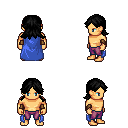
a pixel art fantasy rpg character, male body template, human, tanned skin, blue cape, magenta pants, black loose hair, cloth bracers, four views (front, back, left, right), 2x2 character sprite sheet, small pixel art, hard edges, no anti-aliasing